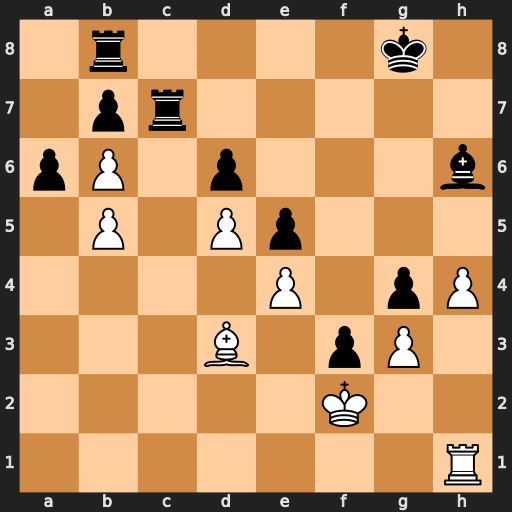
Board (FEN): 1r4k1/1pr5/pP1p3b/1P1Pp3/4P1pP/3B1pP1/5K2/7R
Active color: w
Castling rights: -
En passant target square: -
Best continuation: bxc7 Rc8 b6